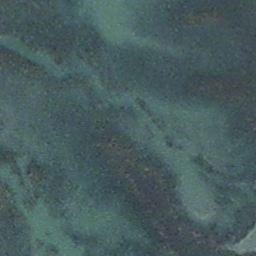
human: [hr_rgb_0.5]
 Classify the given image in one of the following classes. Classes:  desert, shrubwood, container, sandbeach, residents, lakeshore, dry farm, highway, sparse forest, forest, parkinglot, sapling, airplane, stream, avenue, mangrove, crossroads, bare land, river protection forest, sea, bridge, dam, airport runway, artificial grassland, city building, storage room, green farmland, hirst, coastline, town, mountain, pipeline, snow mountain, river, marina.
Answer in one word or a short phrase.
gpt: stream